Question: Take the following generic data
'''
A <- c(5,7,11,10,23,30,24,6)
B <- c(1,2,3,1,2,3,1,2)
C <- data.frame(A,B)
'''
and the following intervals
'''
library(intervals)
interval1 <- Intervals(
matrix(
c(
5, 15,
15, 25,
25, 35,
35, 100
),
ncol = 2, byrow = TRUE
),
closed = c( TRUE, FALSE ),
type = "Z"
)
rownames(interval1) <- c("A","B","C", "D")
interval2 <- Intervals(
matrix(
c(
0, 10,
12, 20,
22, 30,
30, 100
),
ncol = 2, byrow = TRUE
),
closed = c( TRUE, FALSE ),
type = "Z"
)
rownames(interval2) <- c("P","Q","R", "S")
'''
Now I want to create the following output table

So where the A value overlap the two invervals, I want to 'copy' all the data to a line below.
We also introduce 'data$X' which is the 'interval1' value and 'data$y' which is the 'interval2' value.
Where data does not fit within any of the interval, I want to remove it from the data.frame
I am not sure if the 'break()' function would be better used to create the intervals or if the 'dplyr' function can be used to make the reoccuring data rows
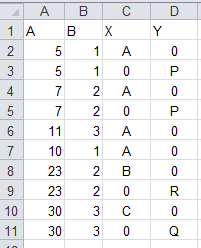
Answer: You can use 'foverlaps' in 'data.table':
'''
library(data.table)
C.DT <- data.table(C)
C.DT[, A1:=A] # required for 'foverlaps' so we can do a range search
# 'D' and 'E' are your interval matrices
I1 <- data.table(cbind(data.frame(D), idX=LETTERS[1:4], idY=NA))
I2 <- data.table(cbind(data.frame(E), idX=NA, idY=LETTERS[16:19]))
setkey(I1, X1, X2) # set the keys on our interval ranges
setkey(I2, X1, X2)
rbind(
foverlaps(C.DT, I1, by.x=c("A", "A1"), nomatch=0), # match every value in 'C.DT$A' to the ranges in 'I1'
foverlaps(C.DT, I2, by.x=c("A", "A1"), nomatch=0)
)[order(A, B), .(A, B, X=idX, Y=idY)]
'''
Produces:
'''
A B X Y
1: 5 1 A NA
2: 5 1 NA P
3: 6 2 A NA
4: 6 2 NA P
5: 7 2 A NA
6: 7 2 NA P
7: 10 1 A NA
8: 10 1 NA P
9: 11 3 A NA
10: 23 2 B NA
11: 23 2 NA R
12: 24 1 B NA
13: 24 1 NA R
14: 30 3 C NA
15: 30 3 NA R
16: 30 3 NA S
'''
Note you can easily change what you get instead of NA, by modifying the steps where 'I1' and 'I2' are created.